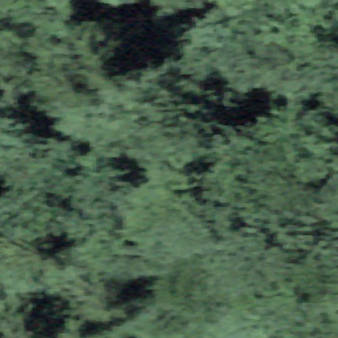
Label: other